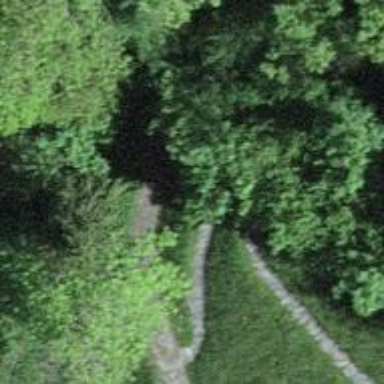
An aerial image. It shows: Bridleway.